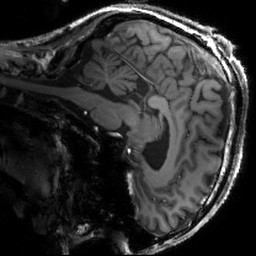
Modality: T1w
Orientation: sagittal
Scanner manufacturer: siemens
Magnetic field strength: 6.98 T
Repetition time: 1.8 s
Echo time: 0.00297 s